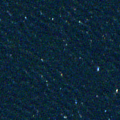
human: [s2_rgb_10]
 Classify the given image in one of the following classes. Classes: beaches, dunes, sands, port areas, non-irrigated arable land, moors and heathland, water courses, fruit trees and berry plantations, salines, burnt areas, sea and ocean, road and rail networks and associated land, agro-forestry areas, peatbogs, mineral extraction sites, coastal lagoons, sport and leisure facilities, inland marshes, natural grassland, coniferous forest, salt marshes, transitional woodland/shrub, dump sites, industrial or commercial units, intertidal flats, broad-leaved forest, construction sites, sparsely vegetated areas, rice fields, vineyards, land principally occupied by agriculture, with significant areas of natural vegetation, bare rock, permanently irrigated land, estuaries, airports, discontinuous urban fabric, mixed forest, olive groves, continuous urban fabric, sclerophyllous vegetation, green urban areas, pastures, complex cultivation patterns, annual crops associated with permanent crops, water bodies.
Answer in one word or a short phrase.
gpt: sea and ocean